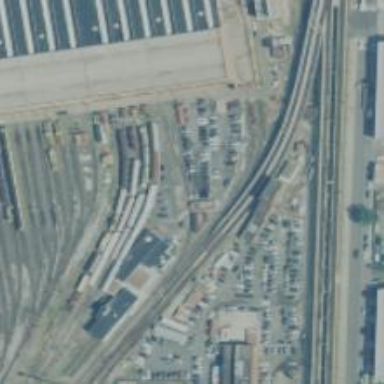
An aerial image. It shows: Yard meant for services.